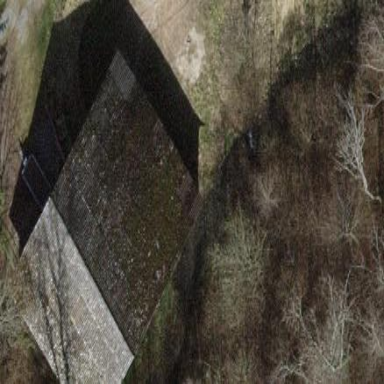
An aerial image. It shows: Simple house.